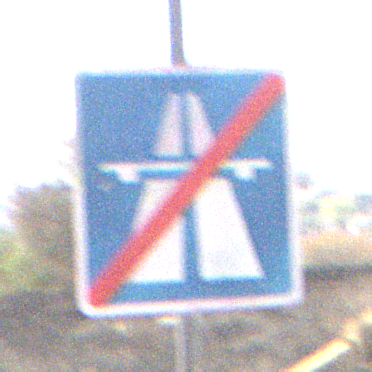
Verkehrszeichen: EndeAutbahn
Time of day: Midday
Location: Outdoor (Nature)
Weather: Clear
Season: NotSpecified
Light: Natural